Field crop: maize
Growth stage: 1
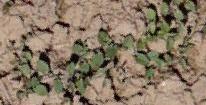
Species: convolvulus